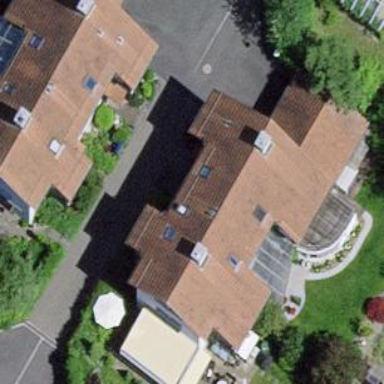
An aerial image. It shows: Semi-detached house.